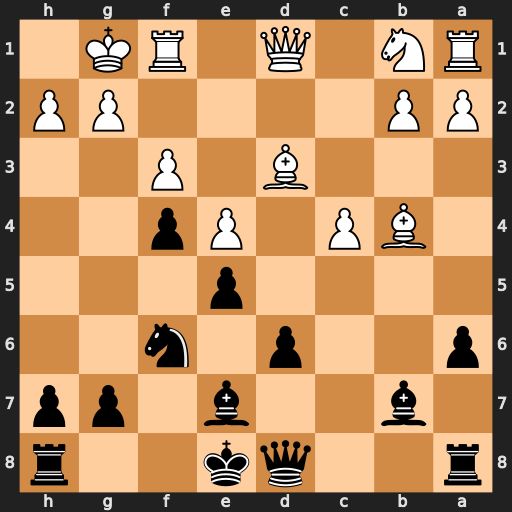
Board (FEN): r2qk2r/1b2b1pp/p2p1n2/4p3/1BP1Pp2/3B1P2/PP4PP/RN1Q1RK1
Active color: b
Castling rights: kq
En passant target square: -
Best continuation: Qb6+ Kh1 Qxb4